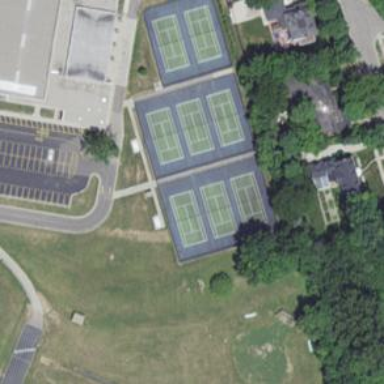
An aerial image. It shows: Tennis court on pitch.